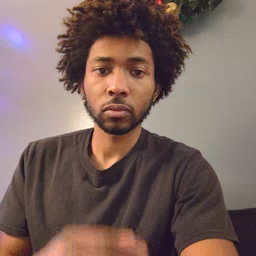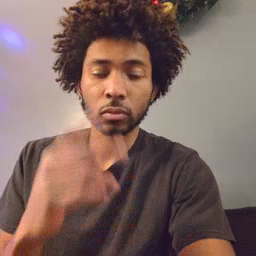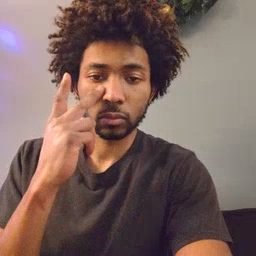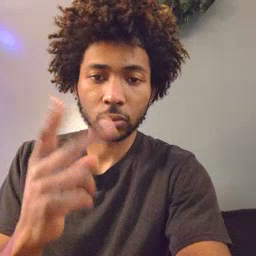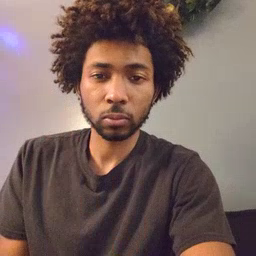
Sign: see